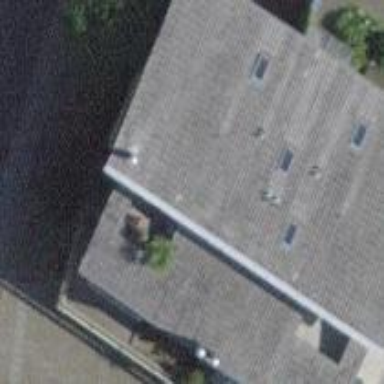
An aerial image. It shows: House with skillion roof shape.